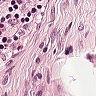
Metastatic tissue present: no